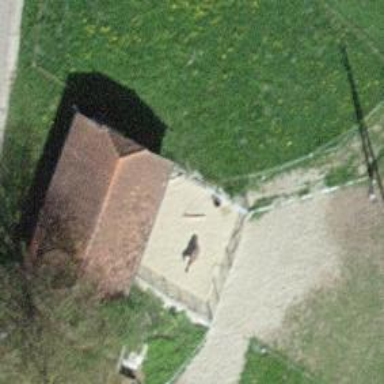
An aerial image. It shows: Farmyard area.